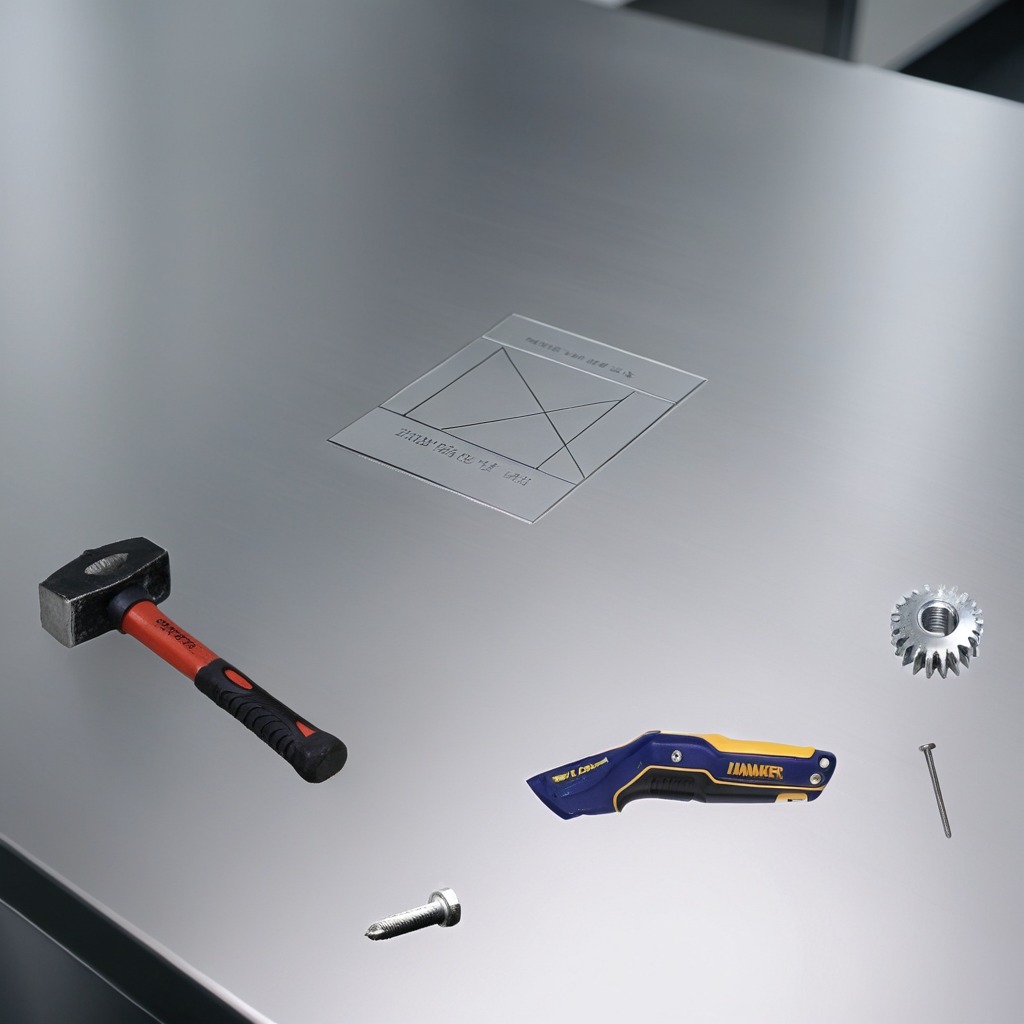
A steel gear with teeth, a utility knife, a metal machine screw, an iron nail, and a hammer are lying on the stainless steel table.